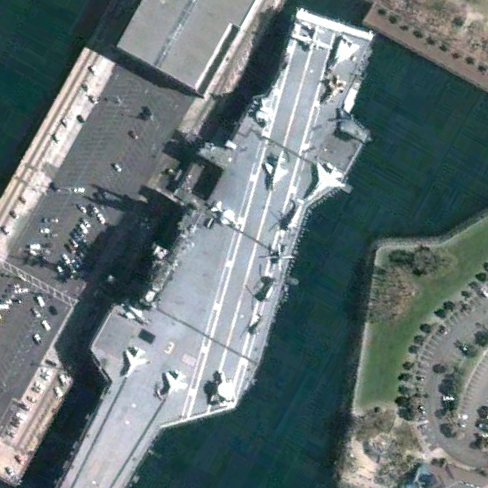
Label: aircraft_carrier